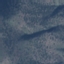
Land use / land cover: HerbaceousVegetation